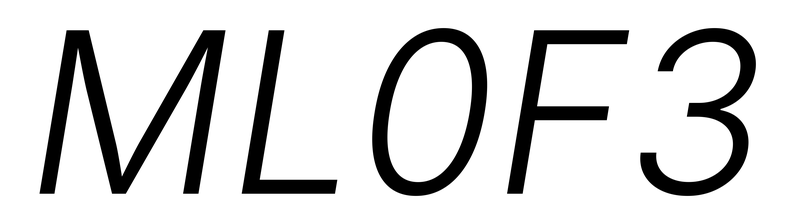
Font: Inter-Italic_Light_Italic